Current action and preconditions to check: trajectory_clear

Your task: For each precondition in the list above, predict whether it will hold at this action.

Consider the current scene as observed from the mobile robot's camera, and analyze the predicted future states of all dynamic agents (e.g., people, animals, vehicles, or any moving entities) within the NEXT SECOND.

IMPORTANT: Only answer "very likely" if you are absolutely certain—based on strong, clear evidence—that a dynamic agent will violate the precondition in the predicted future state. Do NOT answer "very likely" for unlikely, ambiguous, or low-probability risks.

Ask yourself for each precondition: Is there a high probability, with clear and convincing evidence, that the predicted future states of any dynamic agent will interfere with the predicted future state of the currently executing action within the NEXT SECOND, causing that precondition to fail?

Assess the risk level based on these predictions. Use "likely" or "very likely" if motions create a clear risk of interference.

Use "neutral" or "improbable" if agents are nearby but their predicted paths are clearly diverging or non-conflicting.

Failure Risk Categories: "very improbable", "improbable", "neutral", "likely", "very likely"

Answer Format: Output ONLY the probability_of_failure value from these categories: "very improbable", "improbable", "neutral", "likely", "very likely"

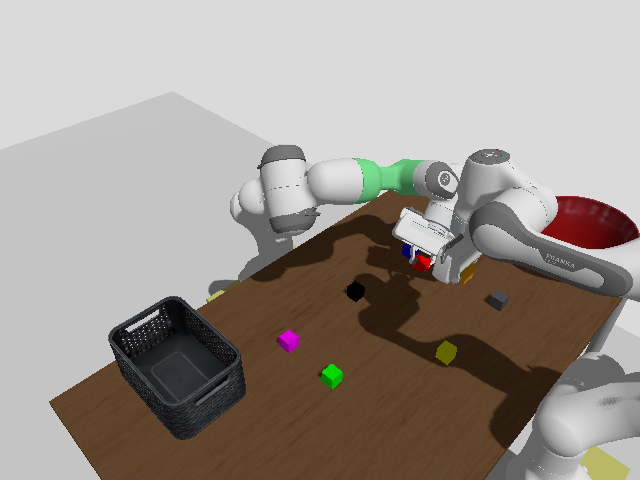

Answer: very improbable